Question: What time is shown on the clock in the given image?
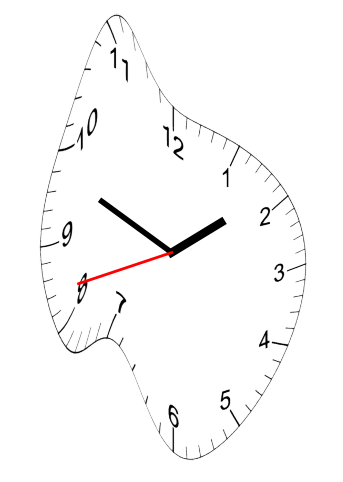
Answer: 01:48:42